Here is the envelope spectrum of one vibration snapshot from a rolling-element bearing, with each characteristic fault-frequency family marked on the frequency axis. Determine the bearing's health state. Answer with exactly one of: normal, inner_race, outer_race, ball.
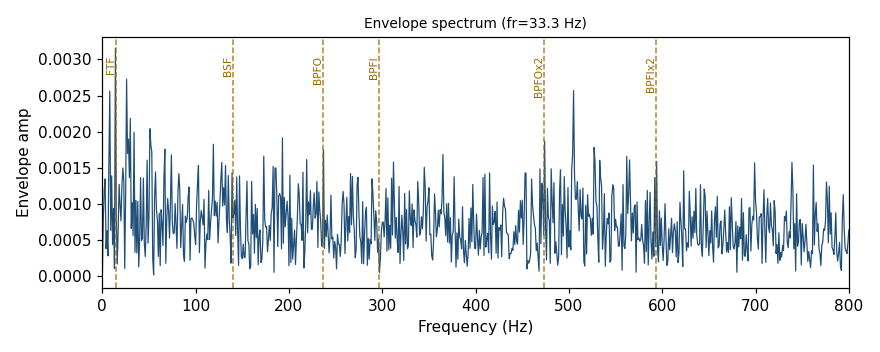
Answer: normal